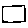
Label: square